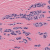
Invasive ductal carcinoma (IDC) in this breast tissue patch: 1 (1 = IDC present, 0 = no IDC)